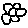
Label: flower